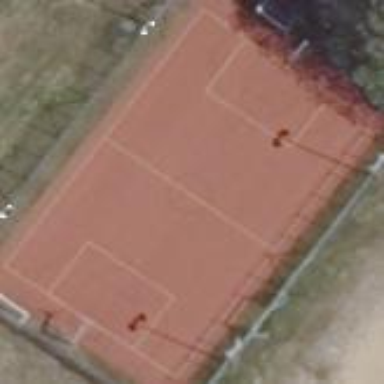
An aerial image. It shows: Basketball court in the leisure land pitch.